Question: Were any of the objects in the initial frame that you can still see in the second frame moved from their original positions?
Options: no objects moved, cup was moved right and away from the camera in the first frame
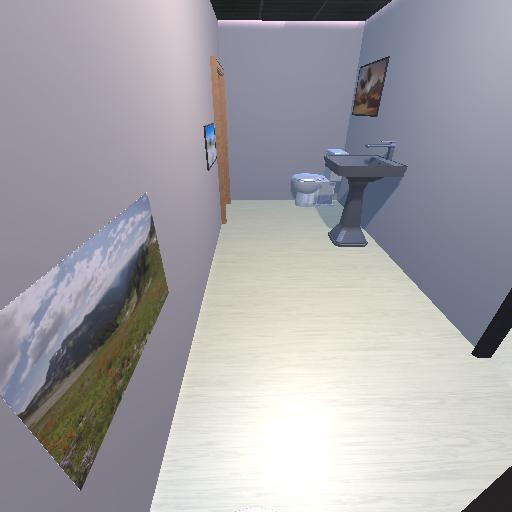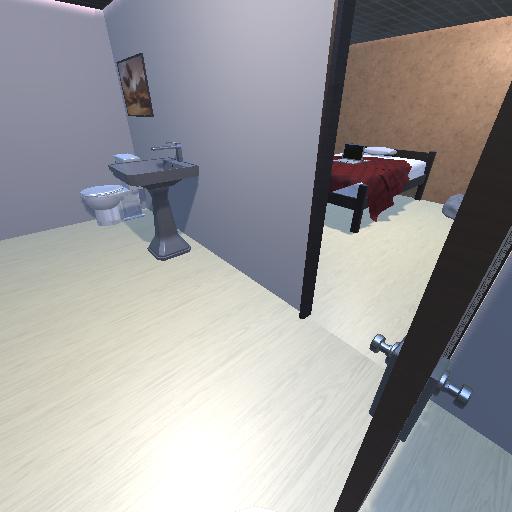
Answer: no objects moved